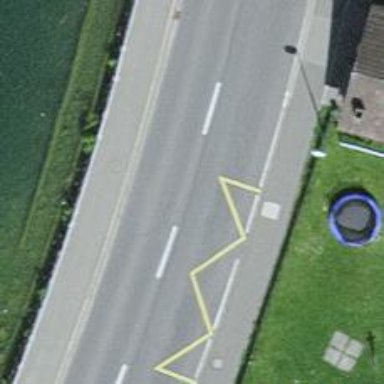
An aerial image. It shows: Bus stop with stop position for public transport.